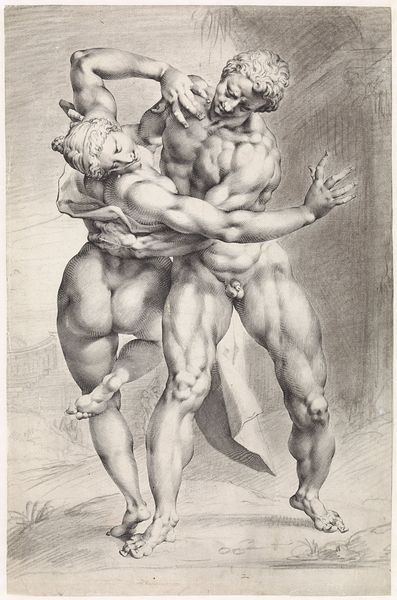
Titel: Roof van een Sabijnse vrouw, vooraanzicht
Künstler: Jan Harmensz. Muller
Standort: Amsterdam
Institution: Rijksmuseum
Schlagwörter: akt, kampf, mann, nackt, frau, zeichnung, gras, paar, tanzen, beine, füße, backen, muskeln, stich, kämpfen, athlet, hoden, rangelei, po